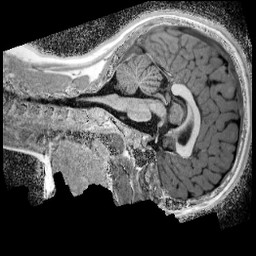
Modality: UNIT1_denoised
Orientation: sagittal
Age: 11
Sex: female
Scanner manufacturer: siemens
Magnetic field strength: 3 T
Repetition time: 4 s
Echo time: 0.00299 s